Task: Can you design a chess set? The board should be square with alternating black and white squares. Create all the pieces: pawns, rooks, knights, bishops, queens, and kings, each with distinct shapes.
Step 4296:
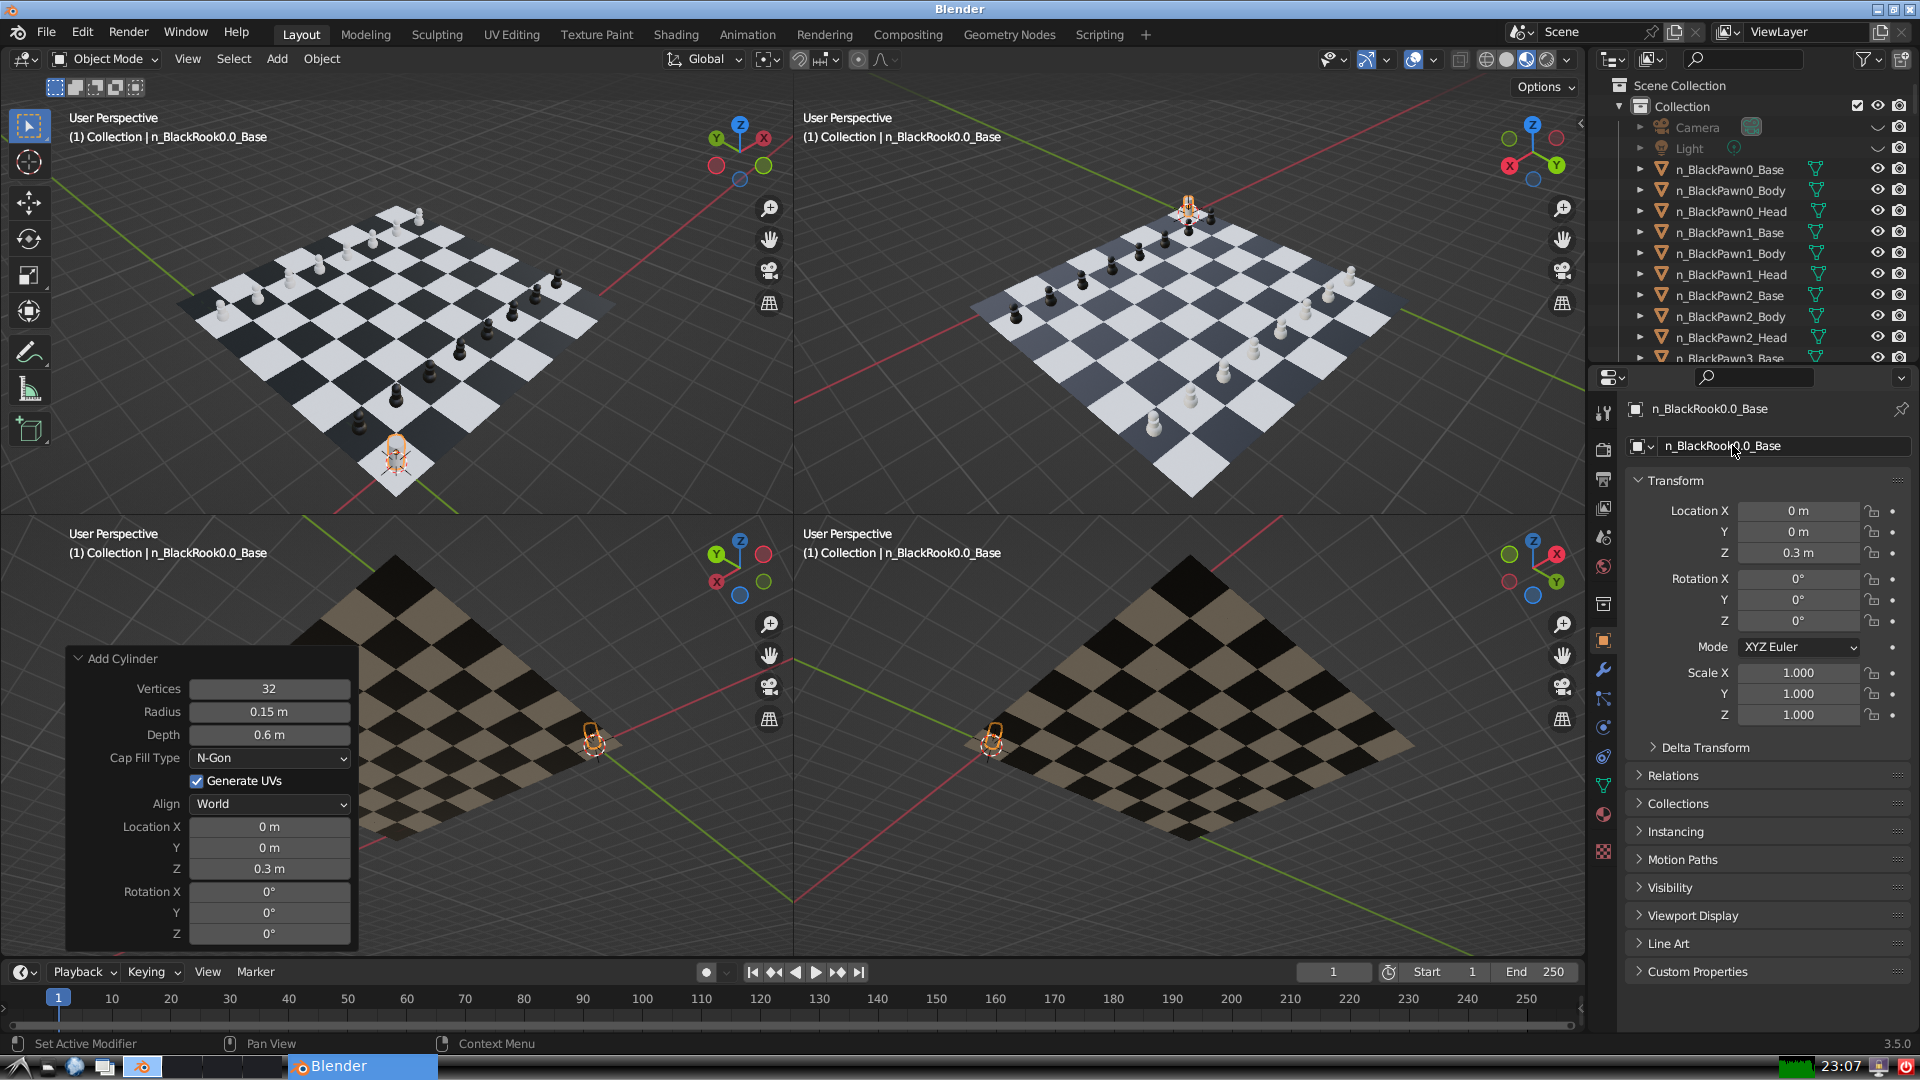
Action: {"mouse_move": [1603, 815]}